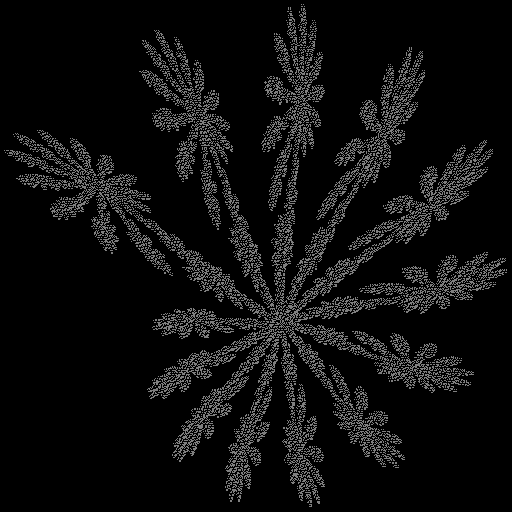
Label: swirl